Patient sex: M
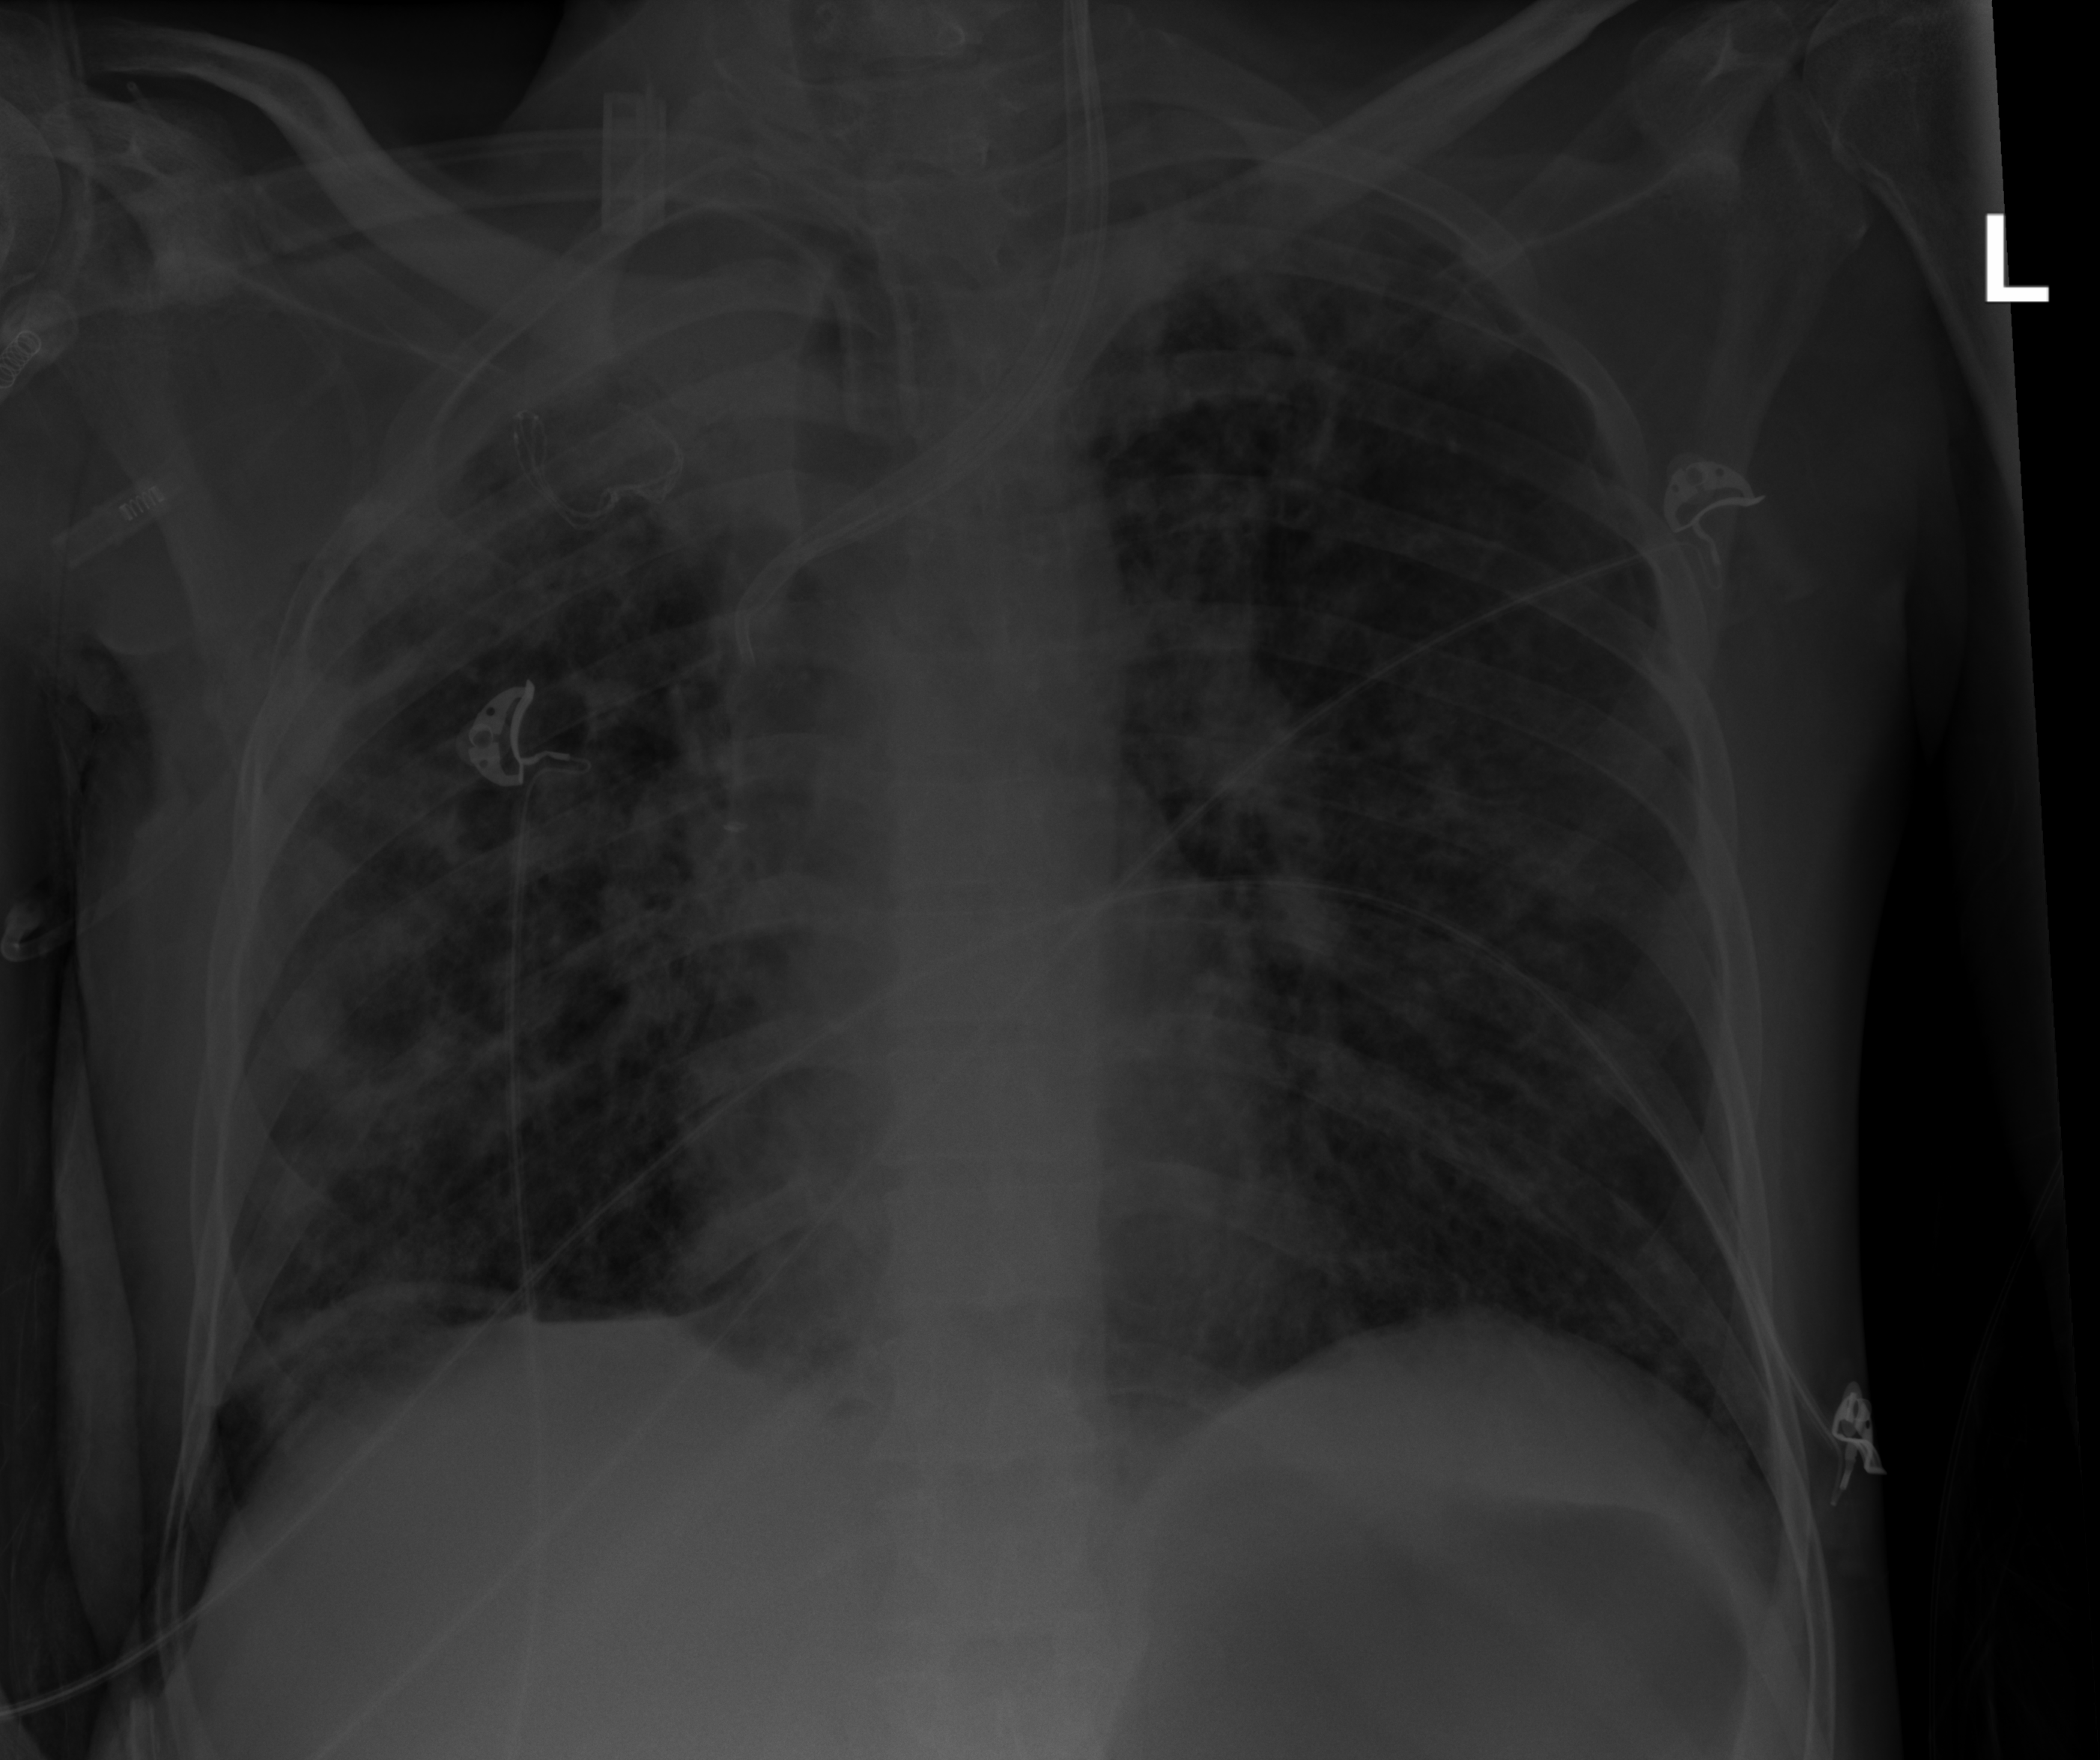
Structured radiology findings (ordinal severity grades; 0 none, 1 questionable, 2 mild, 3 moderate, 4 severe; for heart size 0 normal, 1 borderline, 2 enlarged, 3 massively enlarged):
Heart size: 0
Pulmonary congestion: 2
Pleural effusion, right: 2
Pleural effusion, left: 0
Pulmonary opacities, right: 4
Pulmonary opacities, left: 3
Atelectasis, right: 2
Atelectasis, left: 2